Question: I am coding an asian language learning module for my mojoportal-based iphone-optimized website (work in progress, english resources are not fully translated: <URL>
It's a simple "guess how to read this" game, with the right answer stored in a Session object.
I don't understand why, but, expecially using Safari, users will get someone else's Session value
This is an excerpt from the code (i removed some stuff, translated the variables)
'''
protected void Page_Load(object sender, EventArgs e)
{
if (!Page.IsPostBack)
{
...
generateRandom();
}
}
protected void generateRandom()
{
int i, j = 0, livello = 5, chance = 0;
System.Random acaso = new Random();
...
while (j <= 0)
{
j = acaso.Next((Convert.ToInt32(TextBoxlunghezza.Text) + 1));
}
...
for (int k = 0; k < j; k++)
{
i = acaso.Next(livello);
Session["randomLetters"] += (globals.asianCharacters[i]);
...
}
...
}
protected void AnswerButton_Click(object sender, EventArgs e)
{
string compare = Server.HtmlEncode(InputTextBox.Text.ToLower());
if (compare == "")
{
Label1.Text = ("You did not write anything");
return;
}
if (Session["randomLetters"].ToString() != compare)
{
Label1.Text = ("Wrong!" + Session["randomLetters"]);
}
else
{
Label1.Text = ("Right!" + Session["randomLetters"]);
}
...
}
'''
What happens in visual studio, with every browser:
randomLetters is "hello". User writes "hello" in the textbox, and "hello" is compared to "hello". Label says "Right! hello".
What happens in iis, only in webkit-based browsers:
randomLetters is "hello". User writes "hello" in the textbox, but "hello" is compared to "goodbye". Label says "Wrong! goodbye".
Public vs private code:

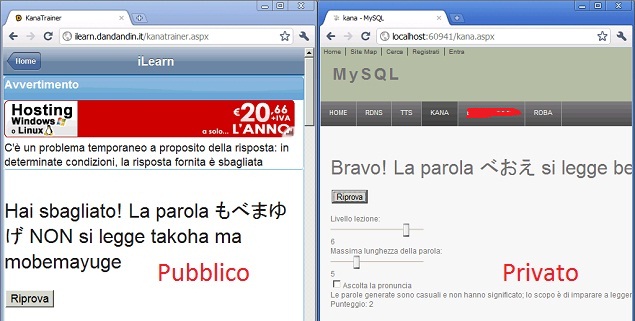
Answer: Using HiddenFields i "solved" the problem (but i don't like that way)